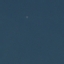
Land use / land cover: SeaLake